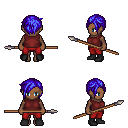
a pixel art fantasy rpg character, female body template, human, dark skin, maroon sleeveless shirt, red pants, blue pixie cut hairstyle, black shoes, spear, four views (front, back, left, right), 2x2 character sprite sheet, small pixel art, hard edges, no anti-aliasing